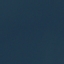
Land use / land cover class: SeaLake